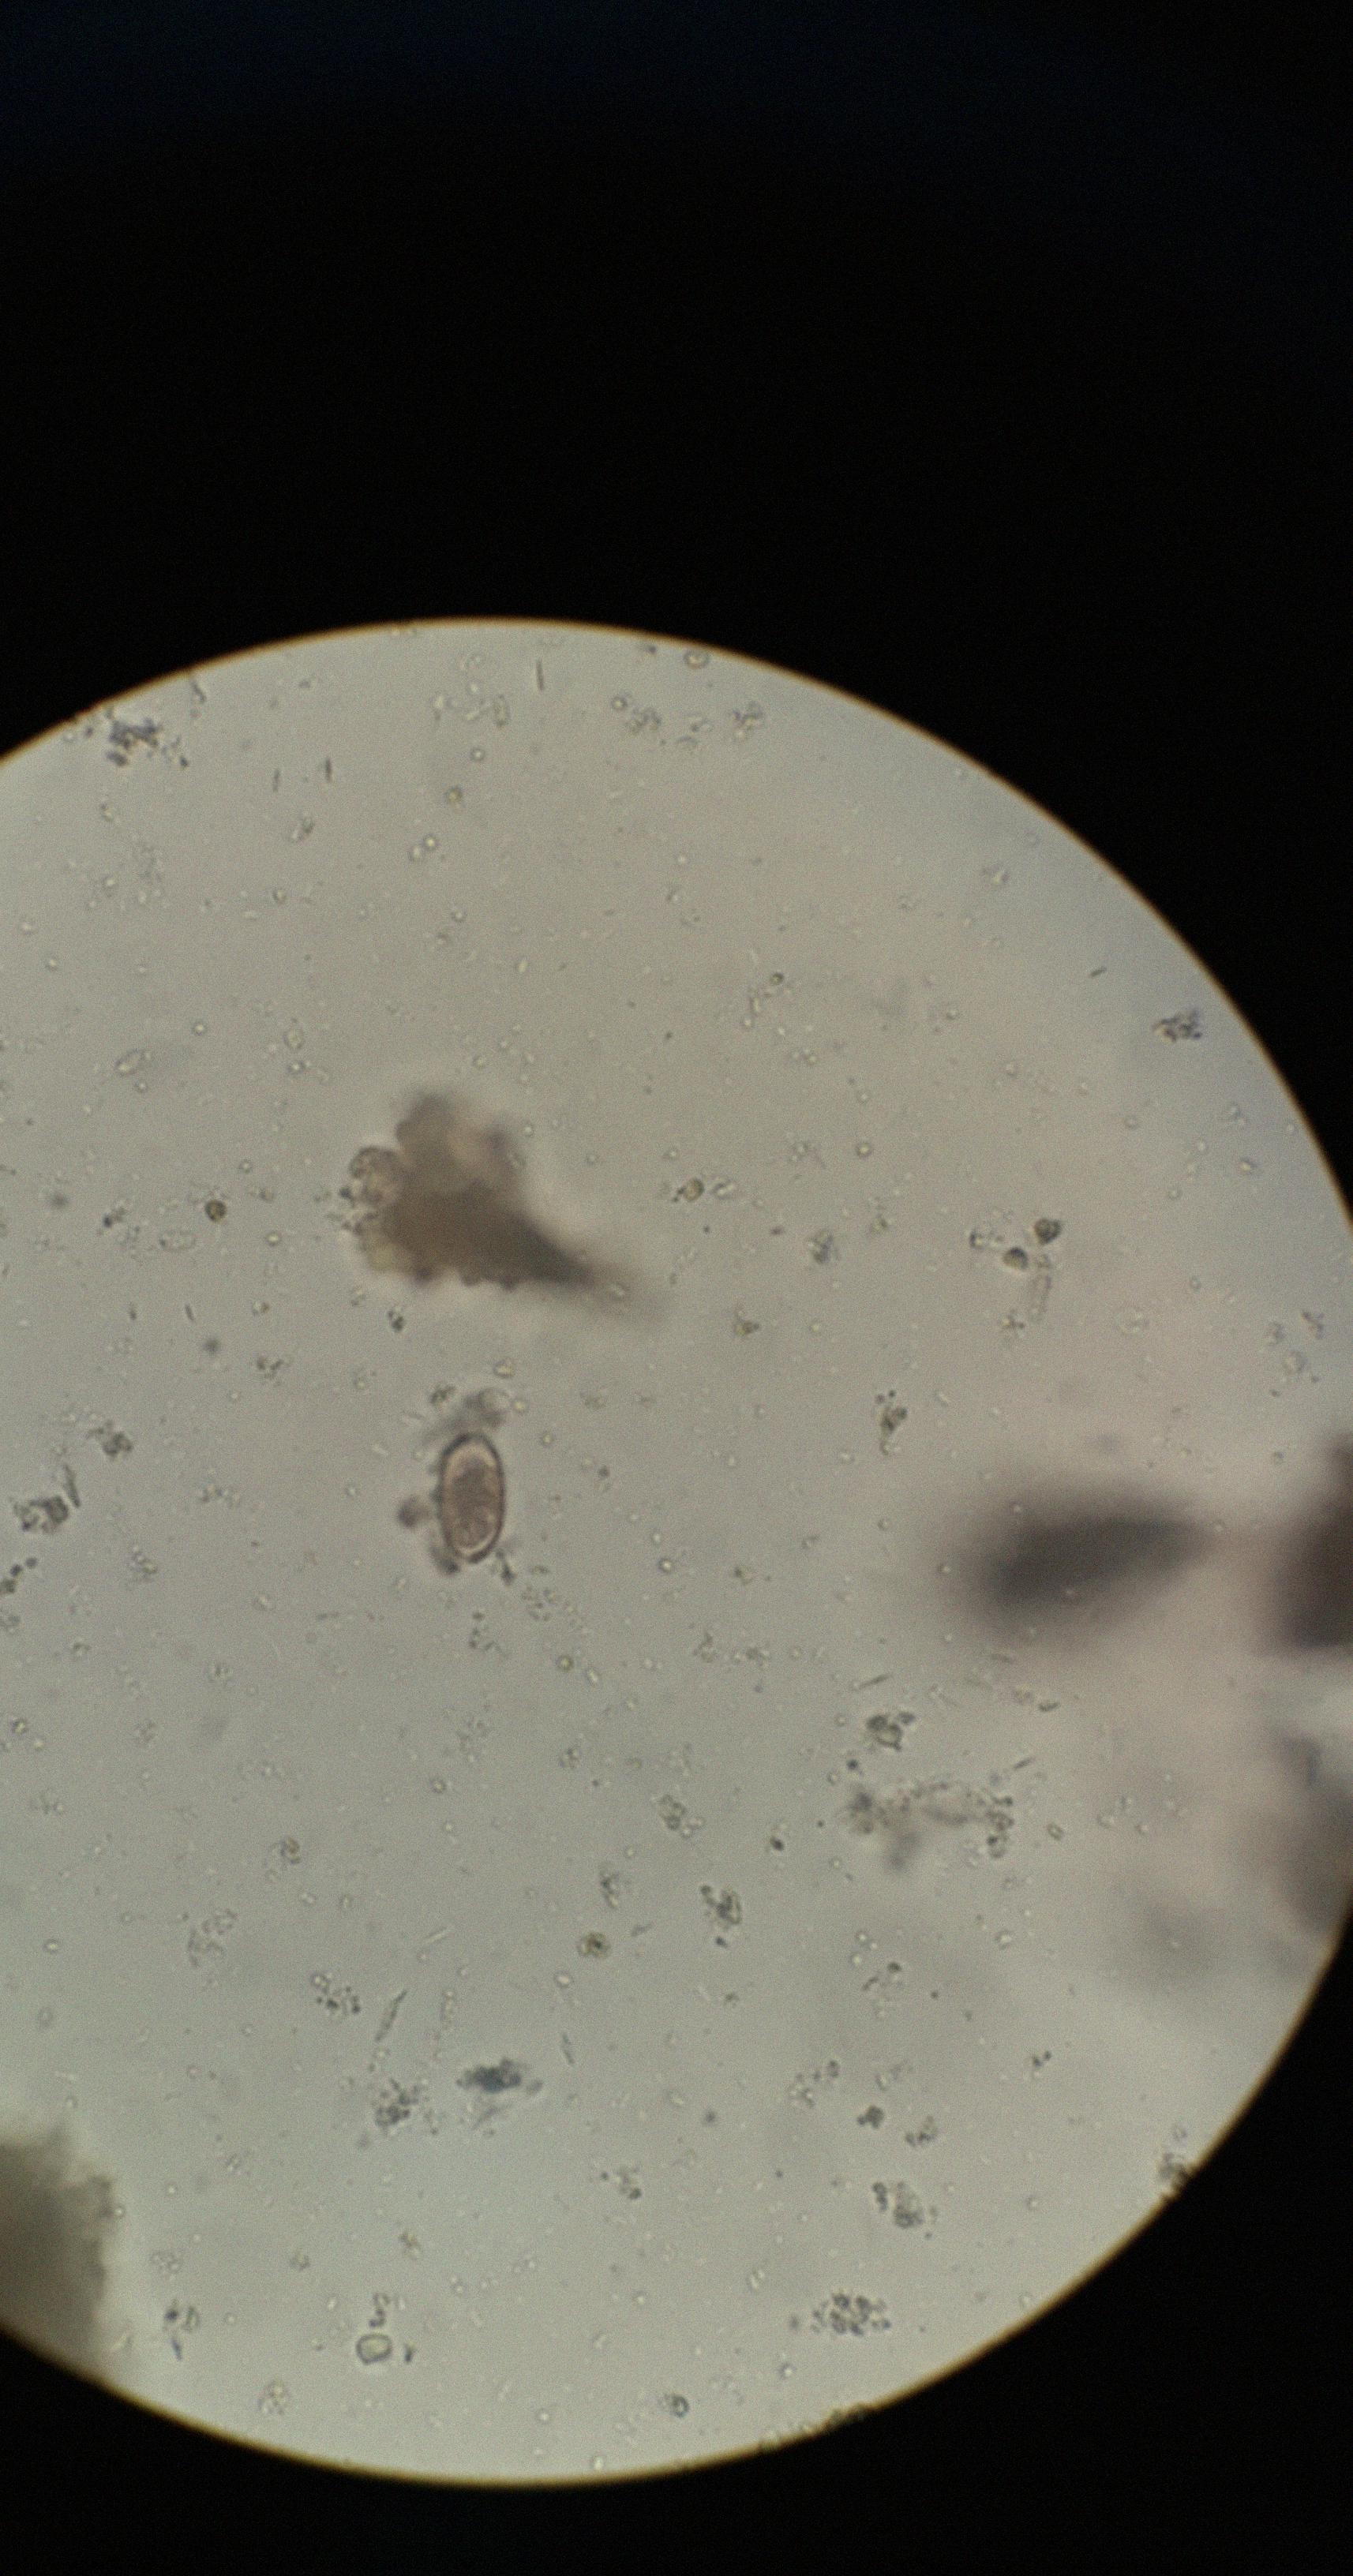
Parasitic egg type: Capillaria philippinensis